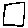
Label: square